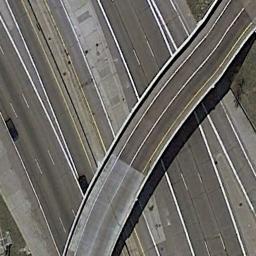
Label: overpass